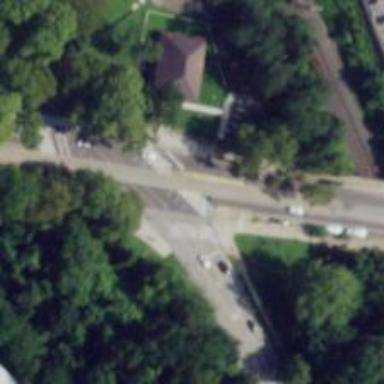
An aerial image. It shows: Asphalt secondary road with embedded tram rails.